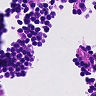
Metastatic tissue present: no